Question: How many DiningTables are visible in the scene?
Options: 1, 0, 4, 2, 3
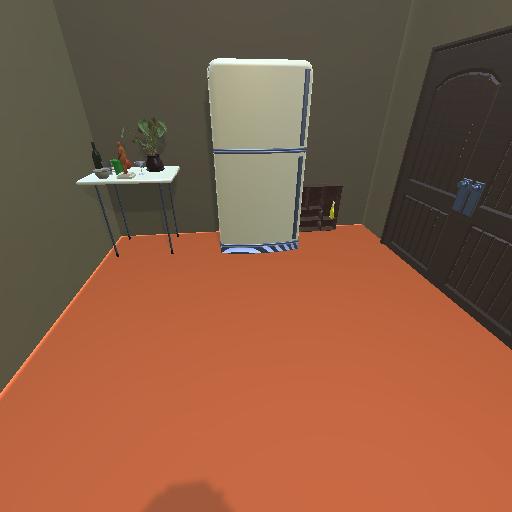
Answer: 1